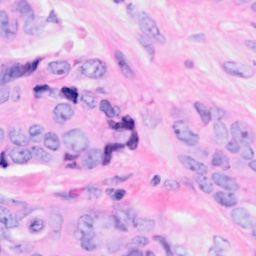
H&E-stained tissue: Breast